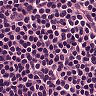
Metastatic tissue present: no